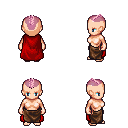
a pixel art fantasy rpg character, female body template, human, light skin, red cape, robe skirt, pink short mohawk hairstyle, four views (front, back, left, right), 2x2 character sprite sheet, small pixel art, hard edges, no anti-aliasing